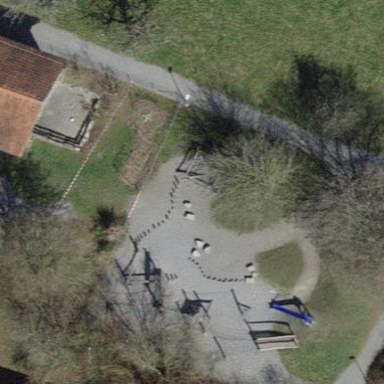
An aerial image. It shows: Playground area for leisure activities on the land.